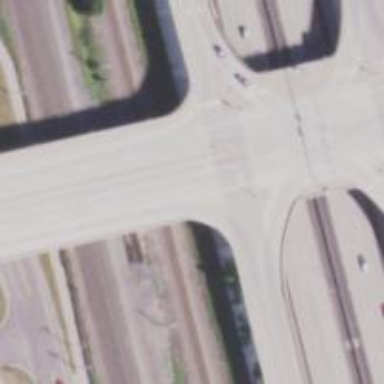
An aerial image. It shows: Bridge on motorway link.